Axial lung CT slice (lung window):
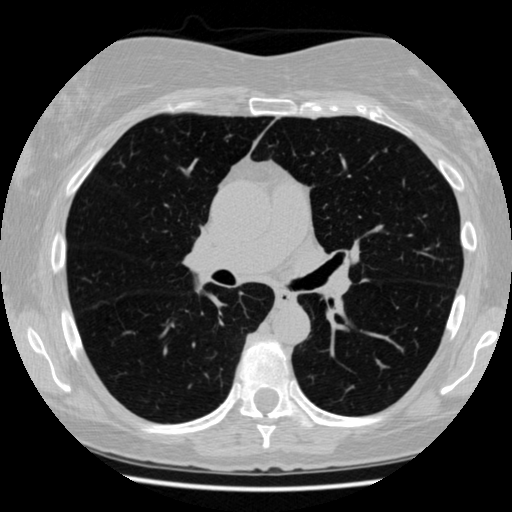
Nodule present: no